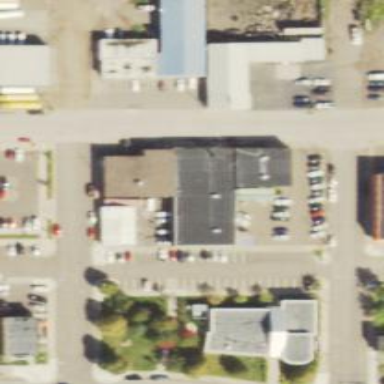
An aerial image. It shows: Building housing clothes shop.